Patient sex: F
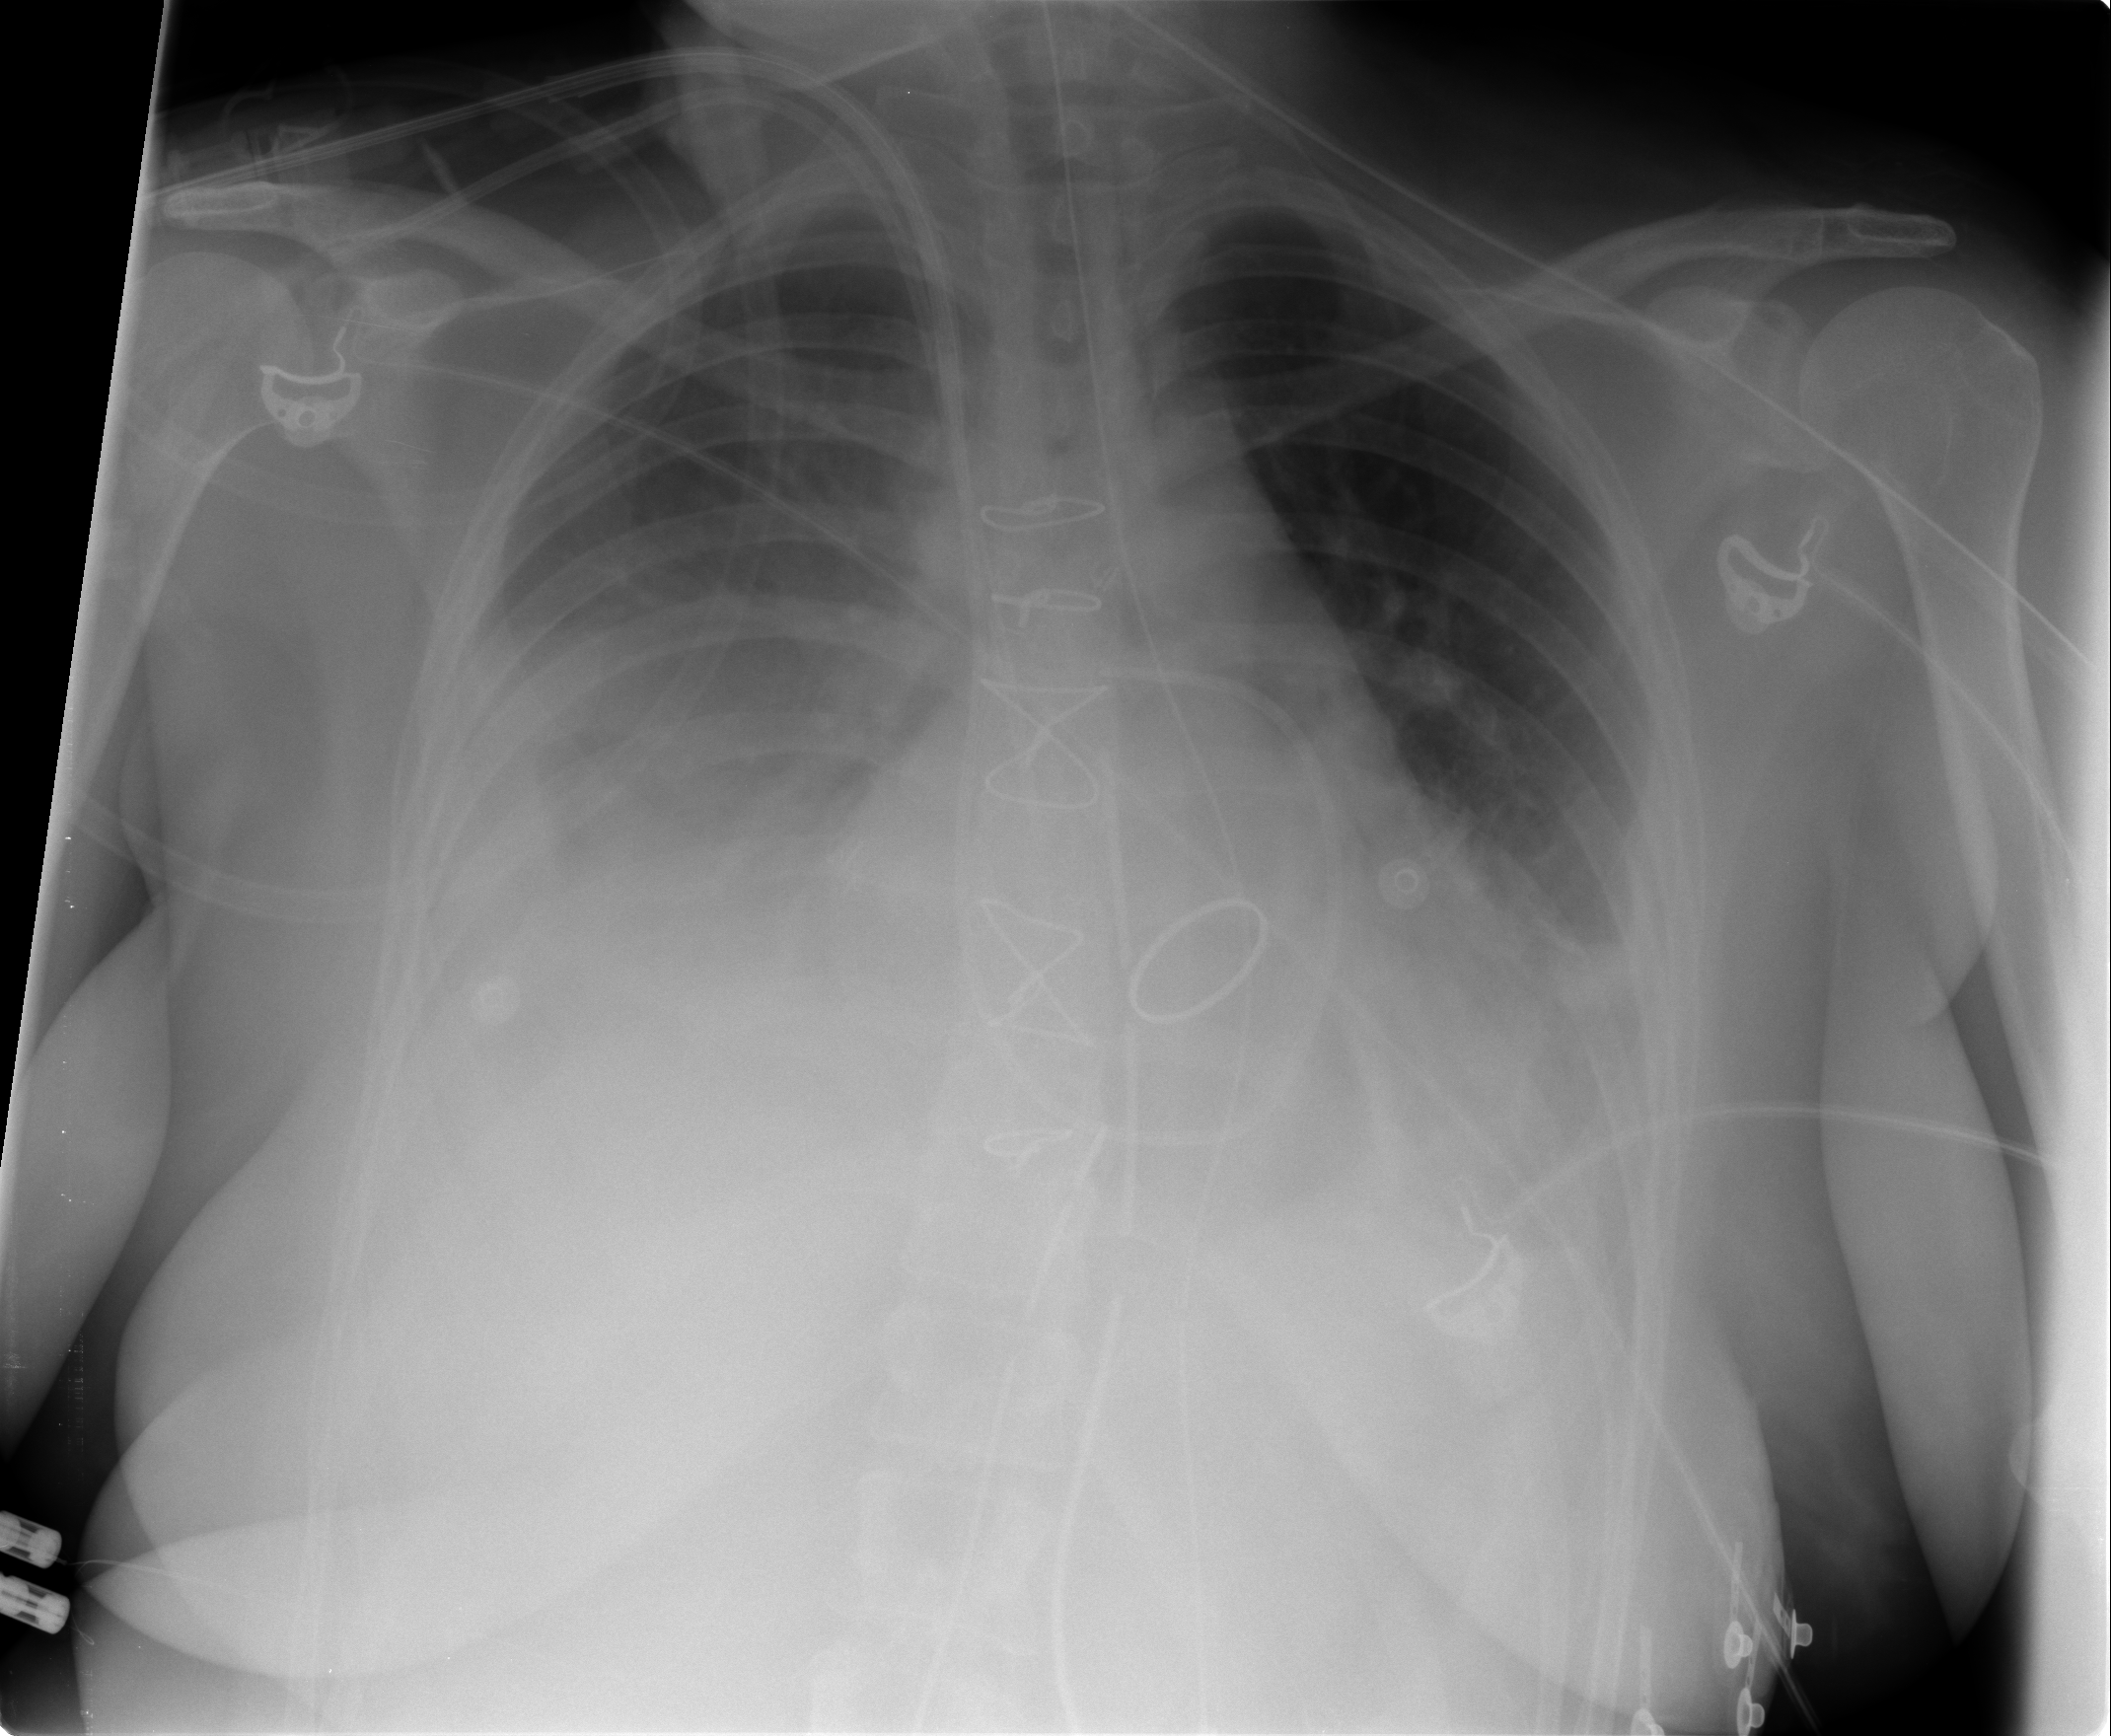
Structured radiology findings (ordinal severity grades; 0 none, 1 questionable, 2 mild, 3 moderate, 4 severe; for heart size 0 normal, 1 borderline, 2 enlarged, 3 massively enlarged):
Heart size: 0
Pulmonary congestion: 0
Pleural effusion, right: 3
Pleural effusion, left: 2
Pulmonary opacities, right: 0
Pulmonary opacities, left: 0
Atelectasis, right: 3
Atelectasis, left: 2